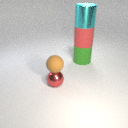
large red rubber cylinder below large cyan metal cylinder